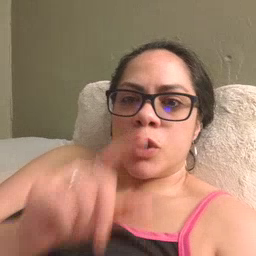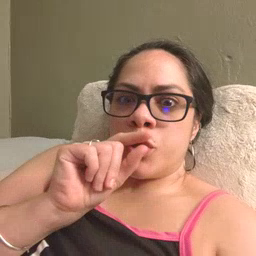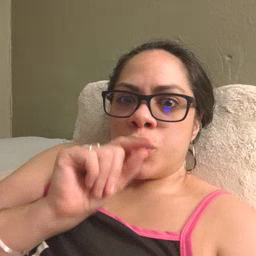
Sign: bird